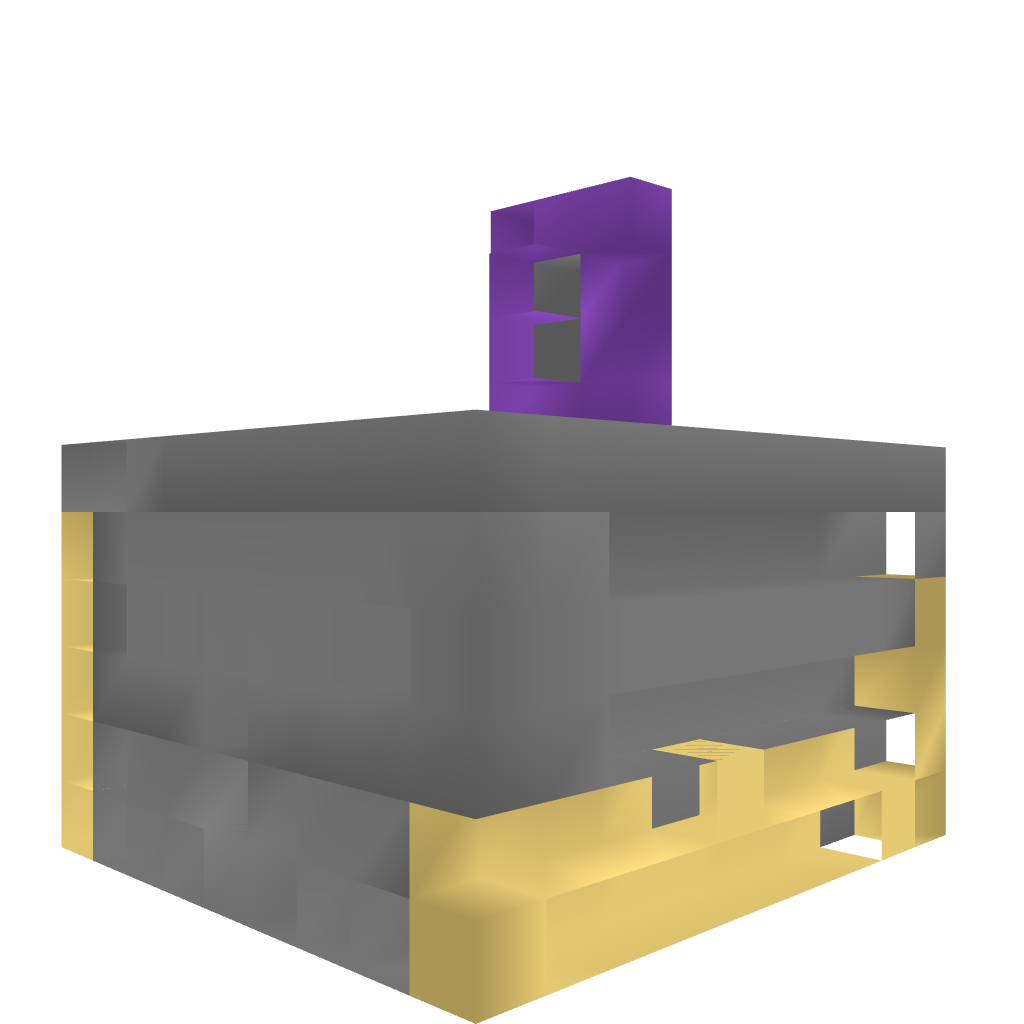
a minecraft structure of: Cobblestone Generator bad low quality